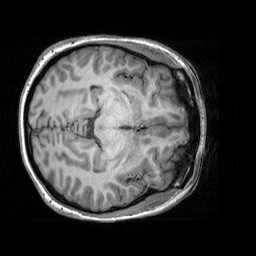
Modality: T1w
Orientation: axial
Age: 19
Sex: female
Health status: healthy
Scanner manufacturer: siemens
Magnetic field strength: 3 T
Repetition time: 2.3 s
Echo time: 0.00303 s